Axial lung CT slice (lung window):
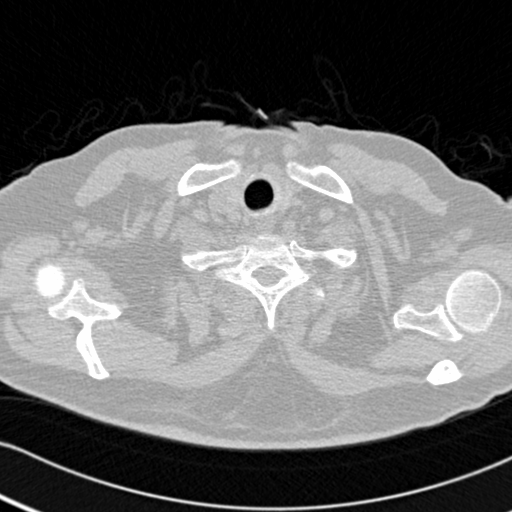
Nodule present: no